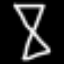
Label: hourglass